Question: Im learning Asp.Net, after writing a master page, I couldnt make it run on client (to actually see the animation). The thread waiting action is done on server before publishing the web page so animation is not dynamic. It shows only the final state of the page.
'''
<!DOCTYPE html>
<html xmlns="http://www.w3.org/1999/xhtml">
<head>
<title></title>
</head>
<body bgcolor="red">
<center>
<h2>Hello w3schools!</h2>
<h4 id="aa">qq</h4>
<h3>
<p><%
for (int i = 0; i < 30; i++)
{
System.Threading.Thread.Sleep(25);
int txtLeft = 300 + (int)(100*Math.Sin(i));
int txtTop = 300+(int)(100*Math.Cos(i));
string theText = "Hello there!";
Response.Write("<div style="position:absolute; left: "+ txtLeft + "px; top:" + txtTop + "px; ">" + theText +"</div>");
}
%></p>
</h3>
</center>
</body>
</html>
'''
I tried
> runat="client" (near the "p" letter which is in brackets)
but it failed:
Runat must have value Server.

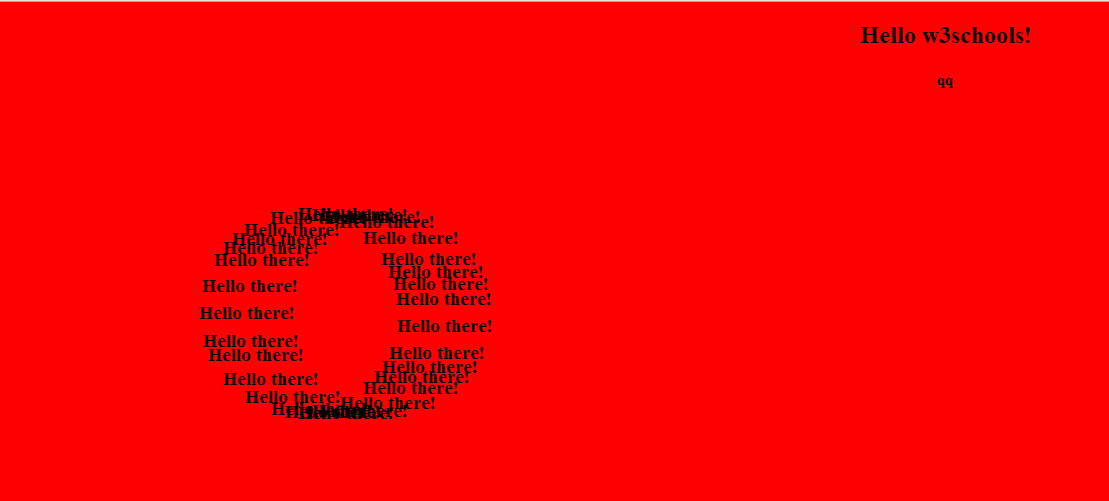
Answer: Take a look at this <URL>
'''
$(Start);
function Start() {
var txtLeft, txtTop, theText, theHTML;
theText = "Hello there!";
for (var i = 0; i < 30; i++) {
txtLeft = 300 + (100 * Math.sin(i));
txtTop = 300 + (100 * Math.cos(i));
theHTML = '<div style="position:absolute; left: ' + txtLeft + 'px; top:' + txtTop + 'px;">' + theText + '</div>';
$('#Demo').append(theHTML);
}
}
'''
Basically, there's no need for server-side programming to generate the output you want; use asp.net for server work. What you can do is add this script to the page in a 'script' tag along with the jquery reference and you're done.